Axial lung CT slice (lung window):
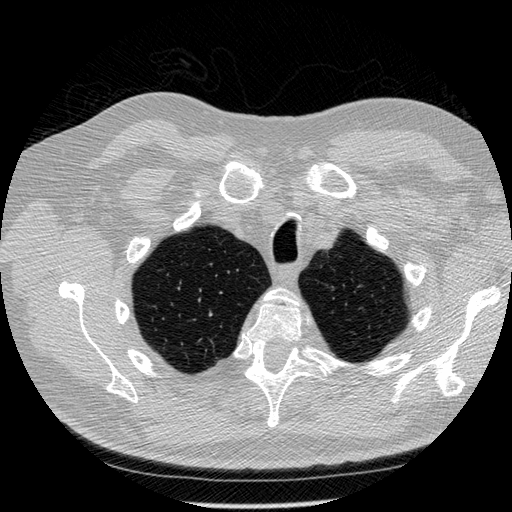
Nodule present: no